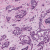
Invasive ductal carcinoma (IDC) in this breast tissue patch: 1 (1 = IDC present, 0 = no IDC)